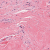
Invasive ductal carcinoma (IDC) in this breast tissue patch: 0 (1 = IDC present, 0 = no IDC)